Question: I'm experiencing a MashupValueException while creating a Web Table Linked Service and I wonder if someone here have come across the same issue.

The config of the Linked Service is as follows:
'''
{
"name": "WikipediaLS",
"properties": {
"annotations": [],
"type": "Web",
"typeProperties": {
"url": "https://www.the-numbers.com/",
"authenticationType": "Anonymous"
},
"connectVia": {
"referenceName": "MySelfHostedIR",
"type": "IntegrationRuntimeReference"
}
}
}
'''
The error happens after filling the info on the form and clicking on "Test Connection". Then the following error pops up:
'''
Connection failed
'Type=Microsoft.Data.Mashup.MashupValueException,Message=The supplied URL must be a valid 'http:' or 'https:' URL.,Source=Microsoft.Data.Mashup.ProviderCommon,' Activity ID: c8d924b9-cc81-49c1-85c8-70abfa85c859.
'''
I have tested the extraction of the web table using Office 2016 and it works all right.
The aim is to extract the index 0 table from "https://www.the-numbers.com/movie/budgets/all".
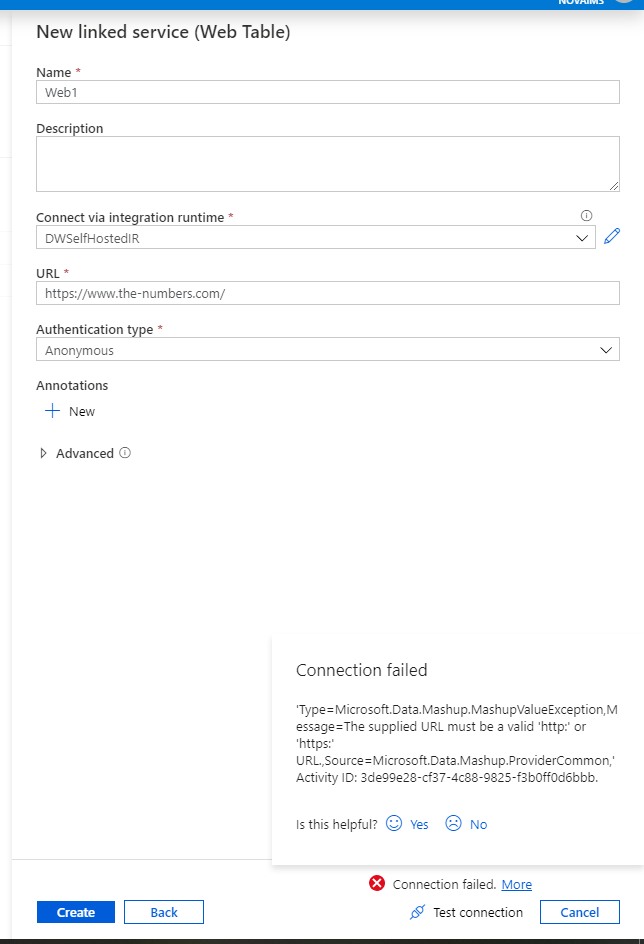
Answer: This is what you are facing:
<URL>
You can try to use below url, it can connect to the web successfully on my side:
'''
https://www.the-numbers.com/movie/budgets/all
'''
<URL>
The website you give seems not stable. Sometimes you cannot visit the database.